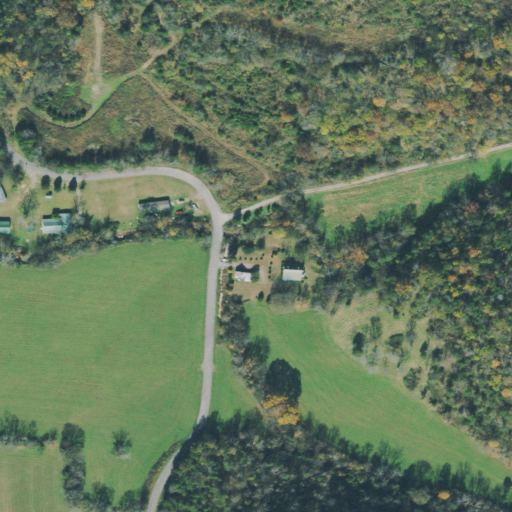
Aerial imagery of valley in Tennessee named Cubbins Hollow containing pasture, deciduous forest, mixed forest, open development, low intensity development, evergreen forest, and grassland